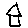
Label: house